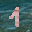
Label: 1